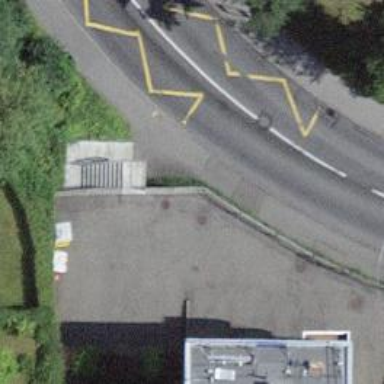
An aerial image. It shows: Asphalt platform for public transport.